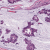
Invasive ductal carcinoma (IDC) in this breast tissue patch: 1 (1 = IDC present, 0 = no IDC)